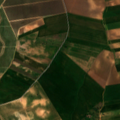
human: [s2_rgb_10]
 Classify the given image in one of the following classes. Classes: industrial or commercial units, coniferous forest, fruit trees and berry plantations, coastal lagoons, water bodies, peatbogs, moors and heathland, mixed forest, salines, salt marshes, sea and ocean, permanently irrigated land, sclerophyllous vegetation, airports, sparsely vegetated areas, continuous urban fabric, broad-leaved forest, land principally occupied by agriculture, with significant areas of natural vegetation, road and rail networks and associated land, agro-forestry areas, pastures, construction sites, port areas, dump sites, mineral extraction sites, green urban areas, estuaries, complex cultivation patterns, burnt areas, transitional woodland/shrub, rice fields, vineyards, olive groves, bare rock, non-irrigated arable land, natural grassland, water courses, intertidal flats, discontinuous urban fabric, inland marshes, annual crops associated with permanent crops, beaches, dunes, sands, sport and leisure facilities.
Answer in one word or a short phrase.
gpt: non-irrigated arable land, vineyards, olive groves, agro-forestry areas